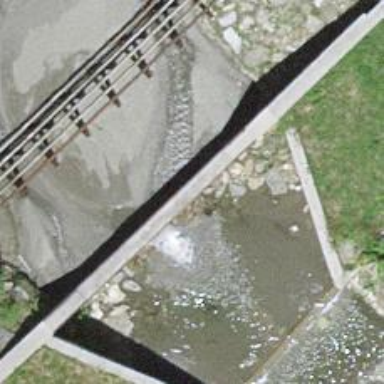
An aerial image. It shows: Weir along the waterway.